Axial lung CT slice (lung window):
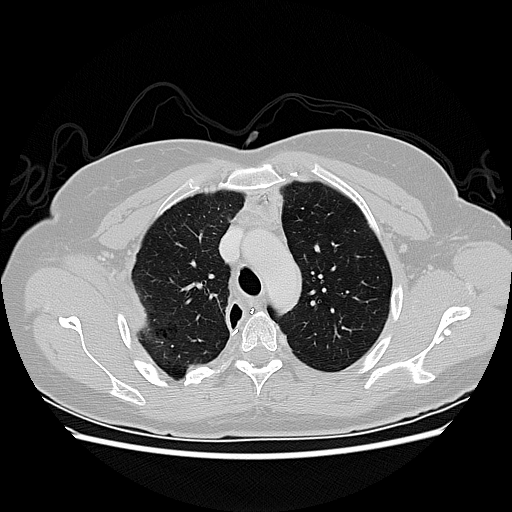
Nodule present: no